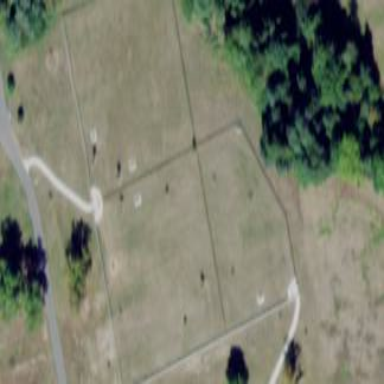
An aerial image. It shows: Fenced dog park area for leisure land.